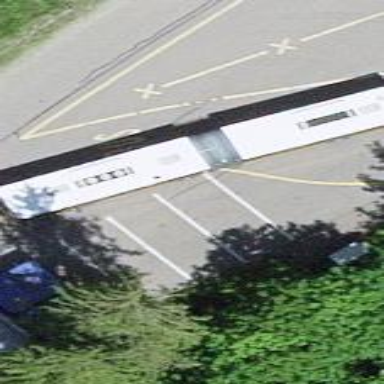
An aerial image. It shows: Parking available on the street side.